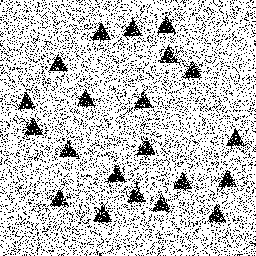
Squares: 0
Triangles: 21
Stars: 0
Total shapes: 21